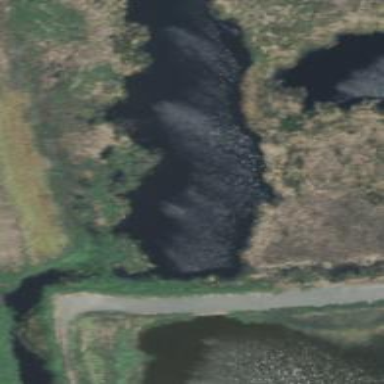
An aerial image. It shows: Serene pond surrounded by nature.